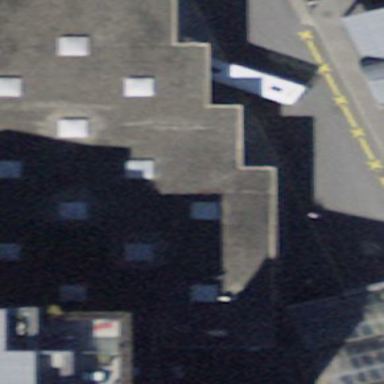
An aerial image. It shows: Transportation building with flat roof.